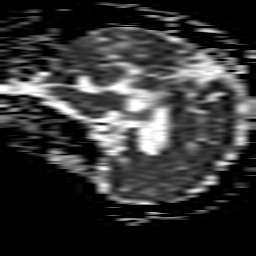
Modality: ADC
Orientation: sagittal
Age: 60
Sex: female
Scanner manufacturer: philips
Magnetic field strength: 1.5 T
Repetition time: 3.684 s
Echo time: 0.09411 s